Question: I am getting an unwanted cell at the top of my 'UITableView'. When I configure the cell, for testing purposes, I do the following:
'''
- (UITableViewCell *)tableView:(UITableView *)tableView cellForRowAtIndexPath:(NSIndexPath *)indexPath
{
static NSString *CellIdentifier = @"Cell";
UITableViewCell *cell = [tableView dequeueReusableCellWithIdentifier:CellIdentifier];
if (cell == nil) {
cell = [[UITableViewCell alloc] initWithStyle:UITableViewCellStyleDefault reuseIdentifier:CellIdentifier];
}
// Configure the cell...
if (indexPath.row == 0)
{
cell.textLabel.text = @"LOL";
}
else {cell.textLabel.text = @"Hello";}
return cell;
}
'''
I have it set to return 1 cell in 1 section. As far as cells that are coming back, I am only seeing the one that says "LOL", but there is what looks like a blank cell above.
Image attached:

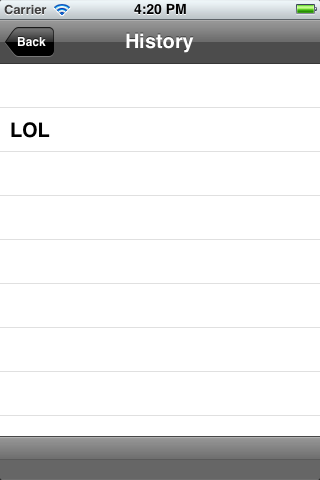
Answer: In those kind of cases, I would mark the cells, for example, set the background colour of the cells to green, so it become obvious whether there is really an extra cell there, or some other sort of blank.